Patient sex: M
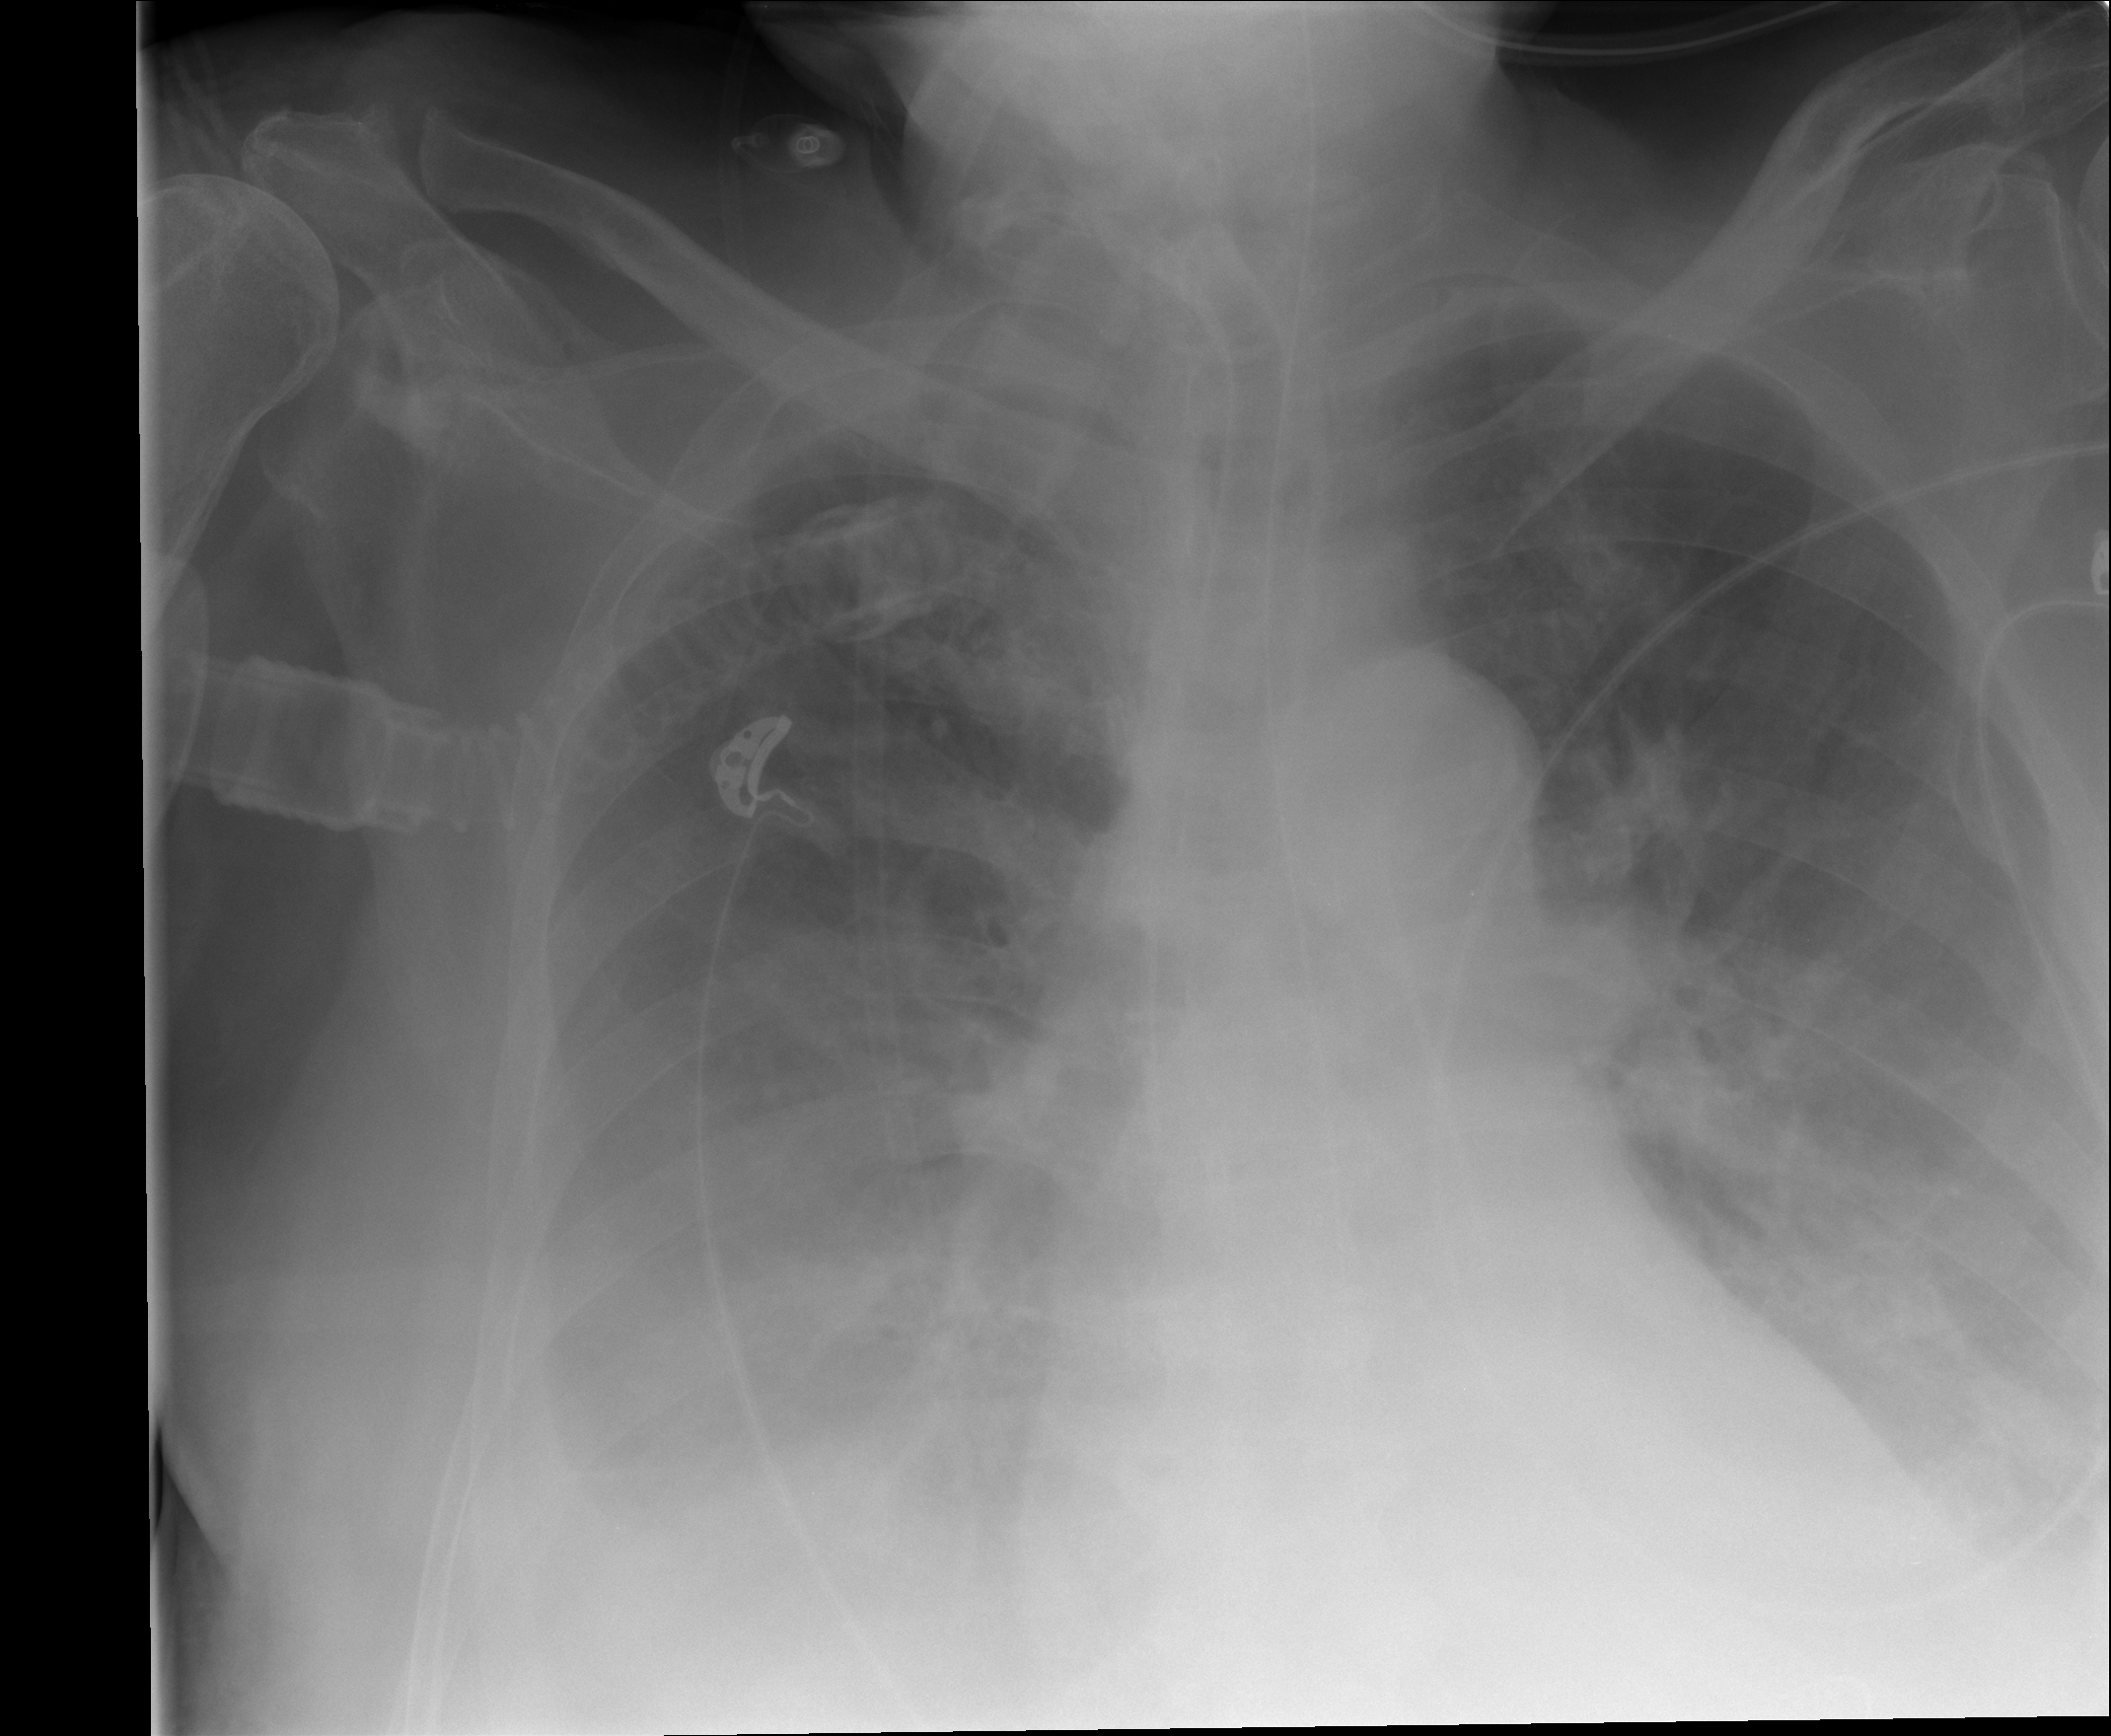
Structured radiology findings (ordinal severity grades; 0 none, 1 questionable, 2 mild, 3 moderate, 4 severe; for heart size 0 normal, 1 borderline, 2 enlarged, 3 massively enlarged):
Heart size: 1
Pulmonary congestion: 3
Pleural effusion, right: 3
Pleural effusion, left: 3
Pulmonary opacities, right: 1
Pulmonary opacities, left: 1
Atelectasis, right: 2
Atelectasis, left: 2